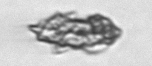
Label: detritus_transparent